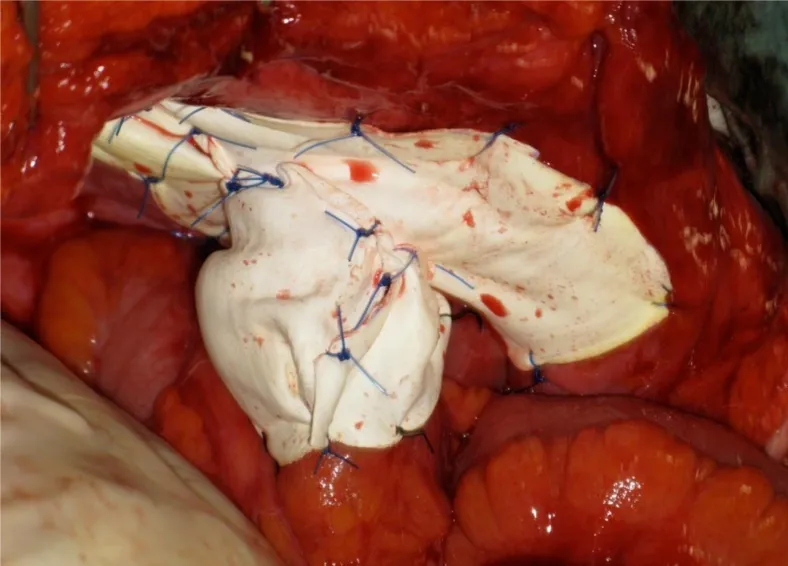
Intraoperative images of case 2. . The hernia was repaired with modified keyhole technique using 15 x 10 cm elliptical and 12 x 4 cm rectangular ePTFE meshes.
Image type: medical_photograph (other_medical_photograph)